Question: I've come across a weird problem whilst trying to optimise the following image:

It should have a little shadow down each of the left and right hand sides. However, in webkit (tried mac safari and chrome) the right hand edge loses its little shadow entirely. I've used multiple utilities to create the image and even tried copying a flipped version of the left hand side to the right, all to no avail.
Have I generated the png incorrectly or does webkit have a problem? It looks as it should in Firefox, IE etc.
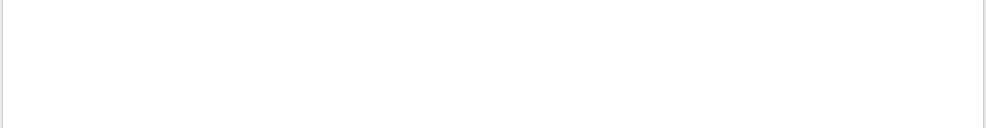
Answer: This may have been a bug with the WebKit rendering engine, but it appears to render correctly now.